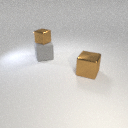
large brown metal cube in front of large gray rubber cube